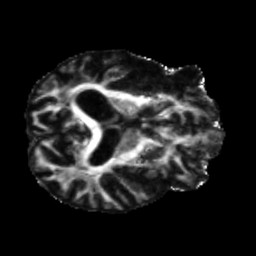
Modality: FA
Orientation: axial
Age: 67
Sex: male
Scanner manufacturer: siemens
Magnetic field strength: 3 T
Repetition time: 5.25 s
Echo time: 0.08 s